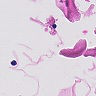
Metastatic tissue present: no